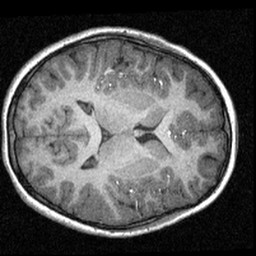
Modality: T1w
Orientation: axial
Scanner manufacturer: siemens
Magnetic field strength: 3 T
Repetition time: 1.57 s
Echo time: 0.00304 s